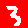
Digit: 3